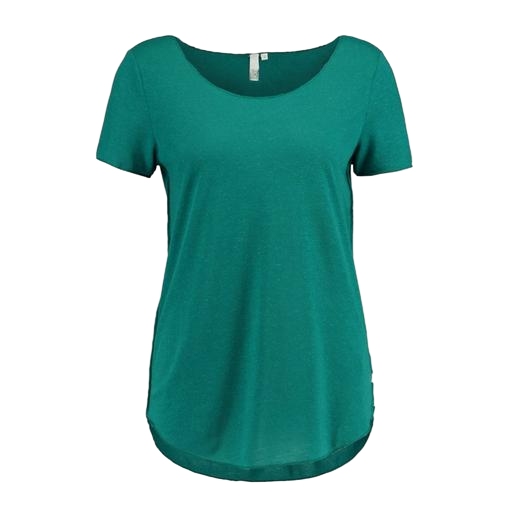
green scoop-neck tee, green scoop neck t-shirt, green women's slub jersey t-shirt, white background